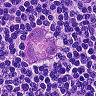
Metastatic tissue present: yes